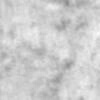
Label: no_change